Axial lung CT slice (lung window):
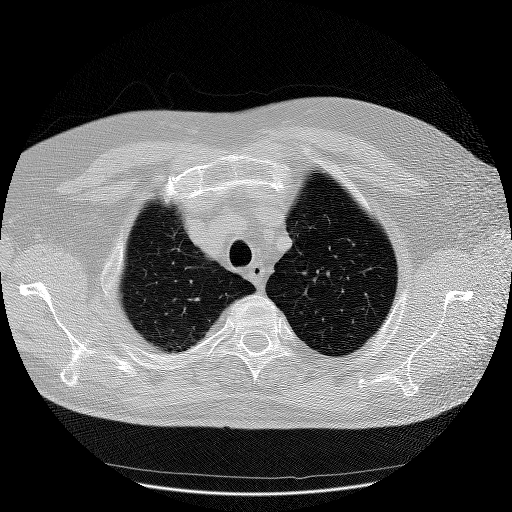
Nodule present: no